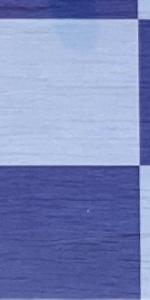
Label: Empty